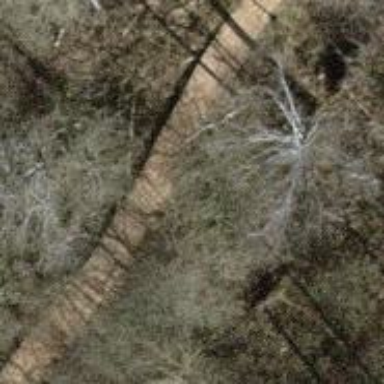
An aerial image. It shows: Path with surface of woodchips.